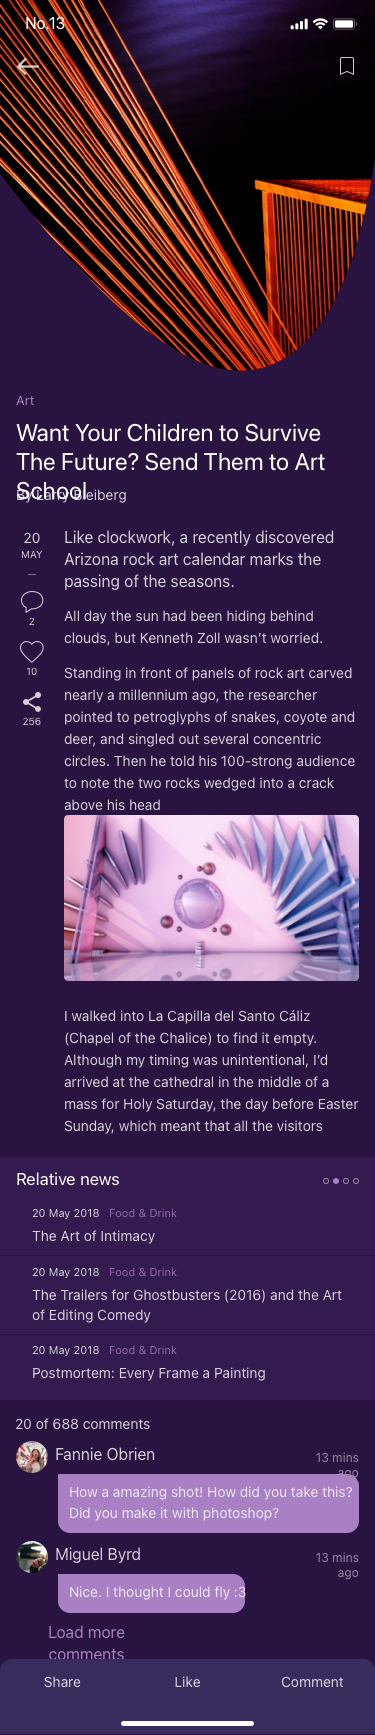
Text in this UI design:
Like clockwork, a recently discovered Arizona rock art calendar marks the passing of the seasons.
All day the sun had been hiding behind clouds, but Kenneth Zoll wasn’t worried.
Standing in front of panels of rock art carved nearly a millennium ago, the researcher pointed to petroglyphs of snakes, coyote and deer, and singled out several concentric circles. Then he told his 100-strong audience to note the two rocks wedged into a crack above his head
I walked into La Capilla del Santo Cáliz (Chapel of the Chalice) to find it empty. Although my timing was unintentional, I’d arrived at the cathedral in the middle of a mass for Holy Saturday, the day before Easter Sunday, which meant that all the visitors
Relative news
Postmortem: Every Frame a Painting
20 May 2018   Food & Drink
The Trailers for Ghostbusters (2016) and the Art of Editing Comedy
20 May 2018   Food & Drink
The Art of Intimacy
20 May 2018   Food & Drink
13 mins ago
How a amazing shot! How did you take this? Did you make it with photoshop?
Fannie Obrien
13 mins ago
Nice. I thought I could fly :3
Miguel Byrd
Load more comments
20 of 688 comments
Share
Comment
Like
By Larry Bleiberg
Want Your Children to Survive The Future? Send Them to Art School
Art
20
MAY
2
10
256